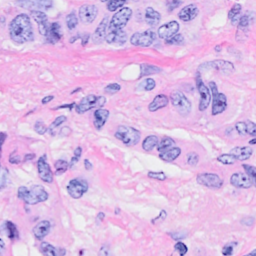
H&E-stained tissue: Breast